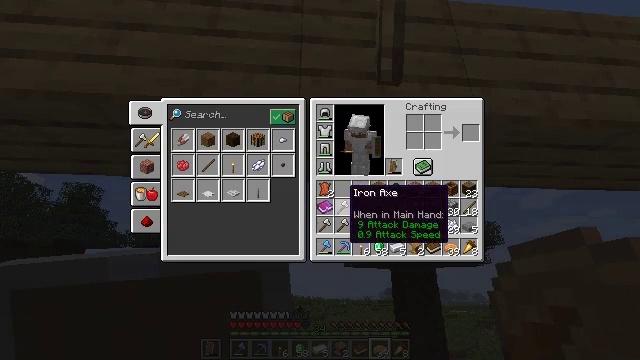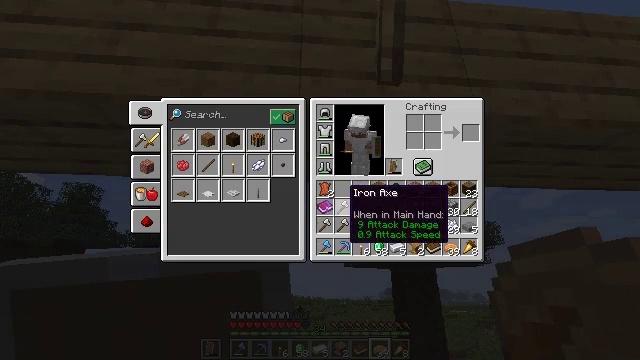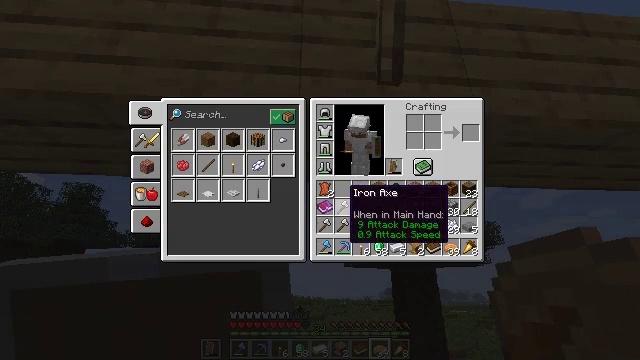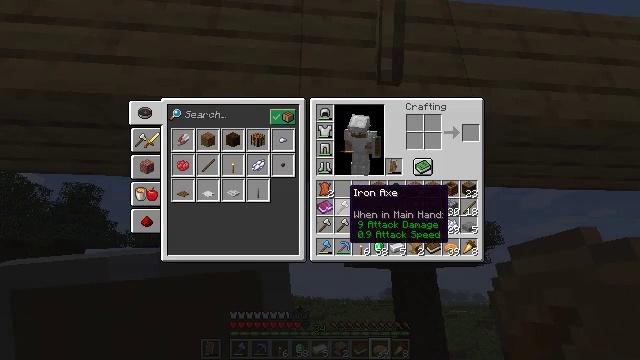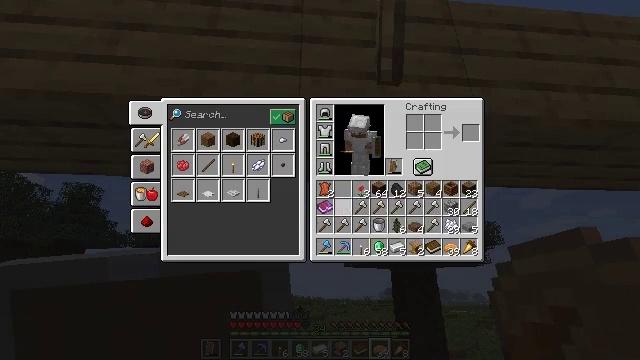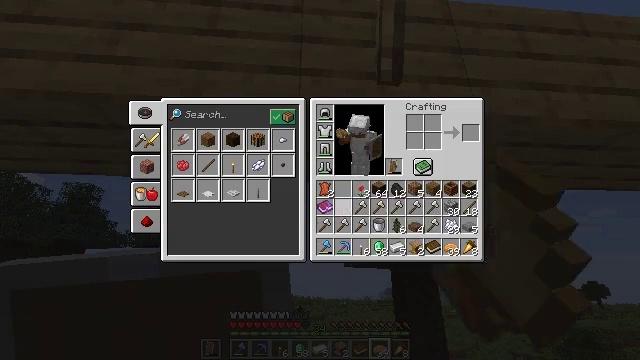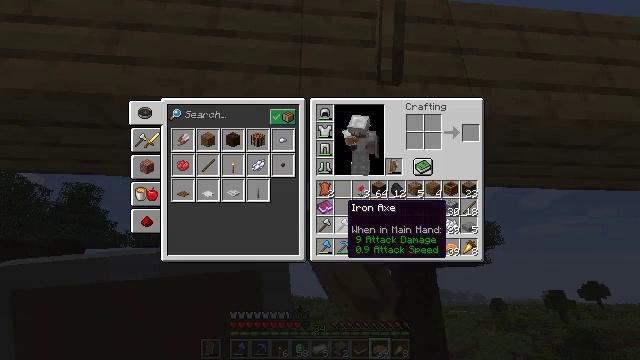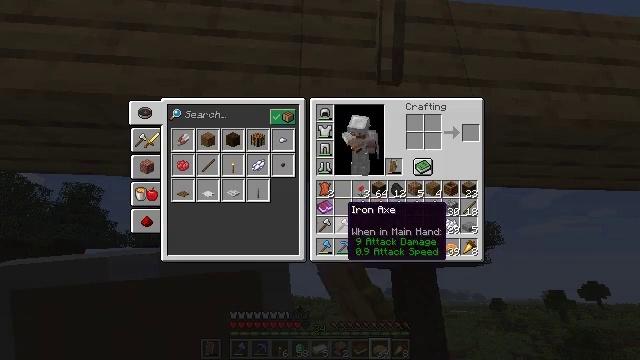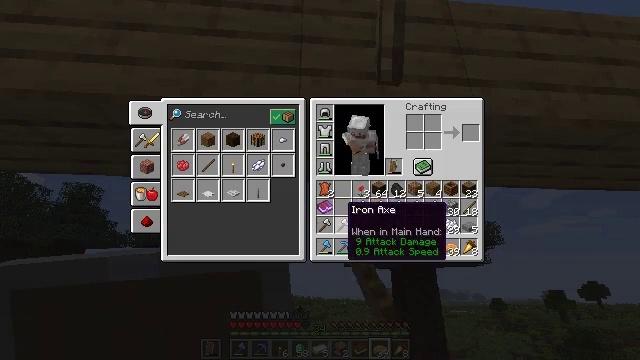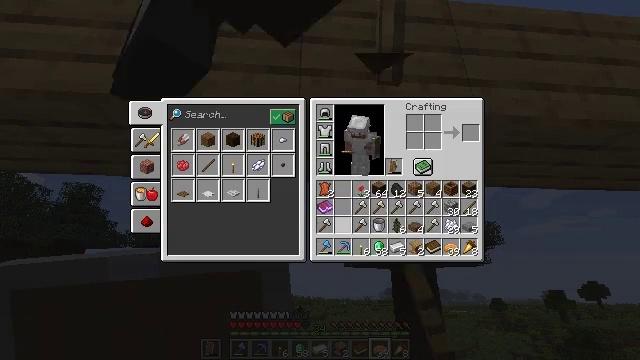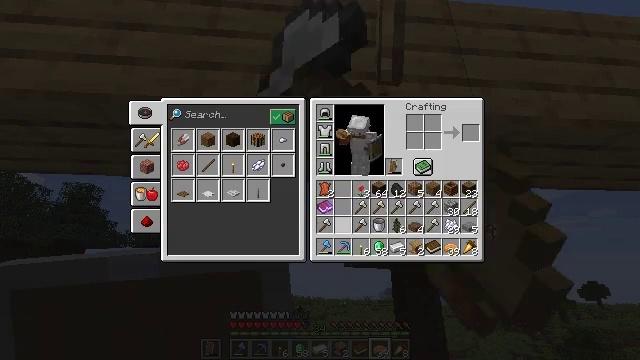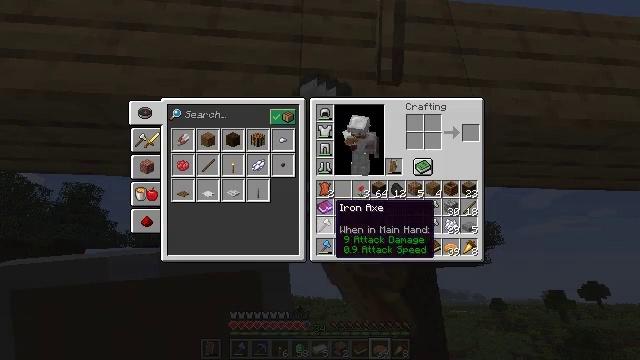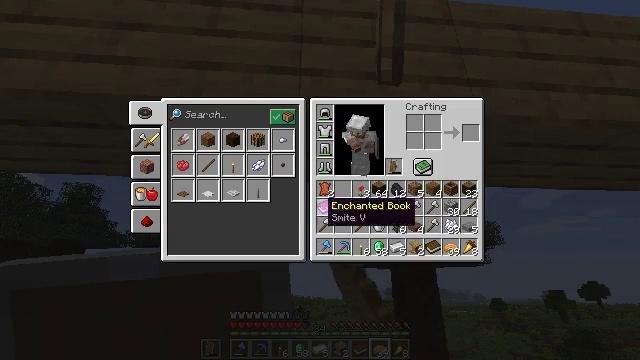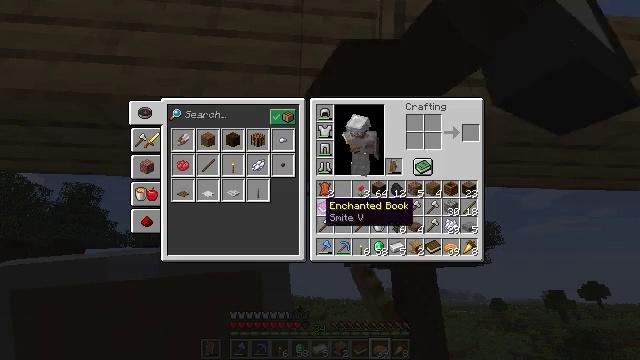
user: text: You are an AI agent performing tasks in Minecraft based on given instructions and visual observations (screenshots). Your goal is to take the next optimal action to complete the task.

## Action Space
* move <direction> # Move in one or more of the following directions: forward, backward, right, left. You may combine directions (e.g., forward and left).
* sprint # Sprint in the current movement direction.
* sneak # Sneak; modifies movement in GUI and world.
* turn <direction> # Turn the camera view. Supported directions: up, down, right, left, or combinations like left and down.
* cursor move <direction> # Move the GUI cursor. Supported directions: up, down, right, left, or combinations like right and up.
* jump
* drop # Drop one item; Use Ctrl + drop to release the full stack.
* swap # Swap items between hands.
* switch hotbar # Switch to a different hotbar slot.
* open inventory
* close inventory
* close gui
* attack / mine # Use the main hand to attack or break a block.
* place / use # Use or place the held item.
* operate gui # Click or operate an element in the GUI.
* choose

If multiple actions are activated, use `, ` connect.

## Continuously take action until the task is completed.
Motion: motion action
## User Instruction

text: Drop an iron axe.
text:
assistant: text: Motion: sprint
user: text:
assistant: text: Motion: sprint
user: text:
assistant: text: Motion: sprint
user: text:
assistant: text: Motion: sprint, drop
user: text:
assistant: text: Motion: sprint, cursor move down, drop
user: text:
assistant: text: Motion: sprint, cursor move down, drop
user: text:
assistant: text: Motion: sprint
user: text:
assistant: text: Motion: sprint
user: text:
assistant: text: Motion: sprint, drop
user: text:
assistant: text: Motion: sprint, drop
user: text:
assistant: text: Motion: sprint, cursor move left, drop
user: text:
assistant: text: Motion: sprint, cursor move left
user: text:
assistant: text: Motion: sprint
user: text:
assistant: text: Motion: sprint